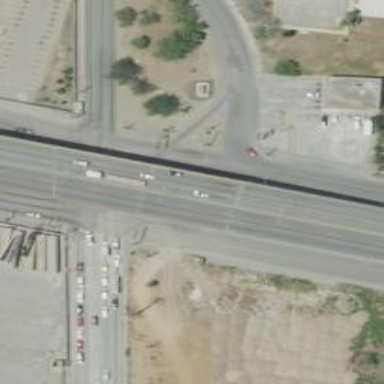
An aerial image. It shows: Trunk highway bridge with asphalt surface.